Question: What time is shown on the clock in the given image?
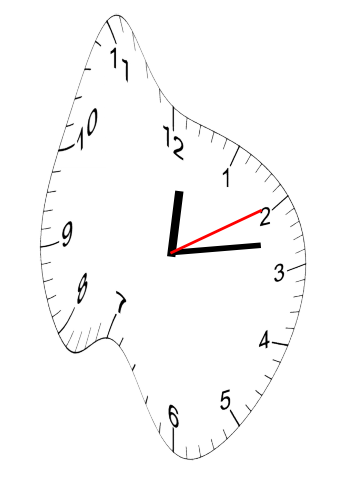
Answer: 12:13:10